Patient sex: M
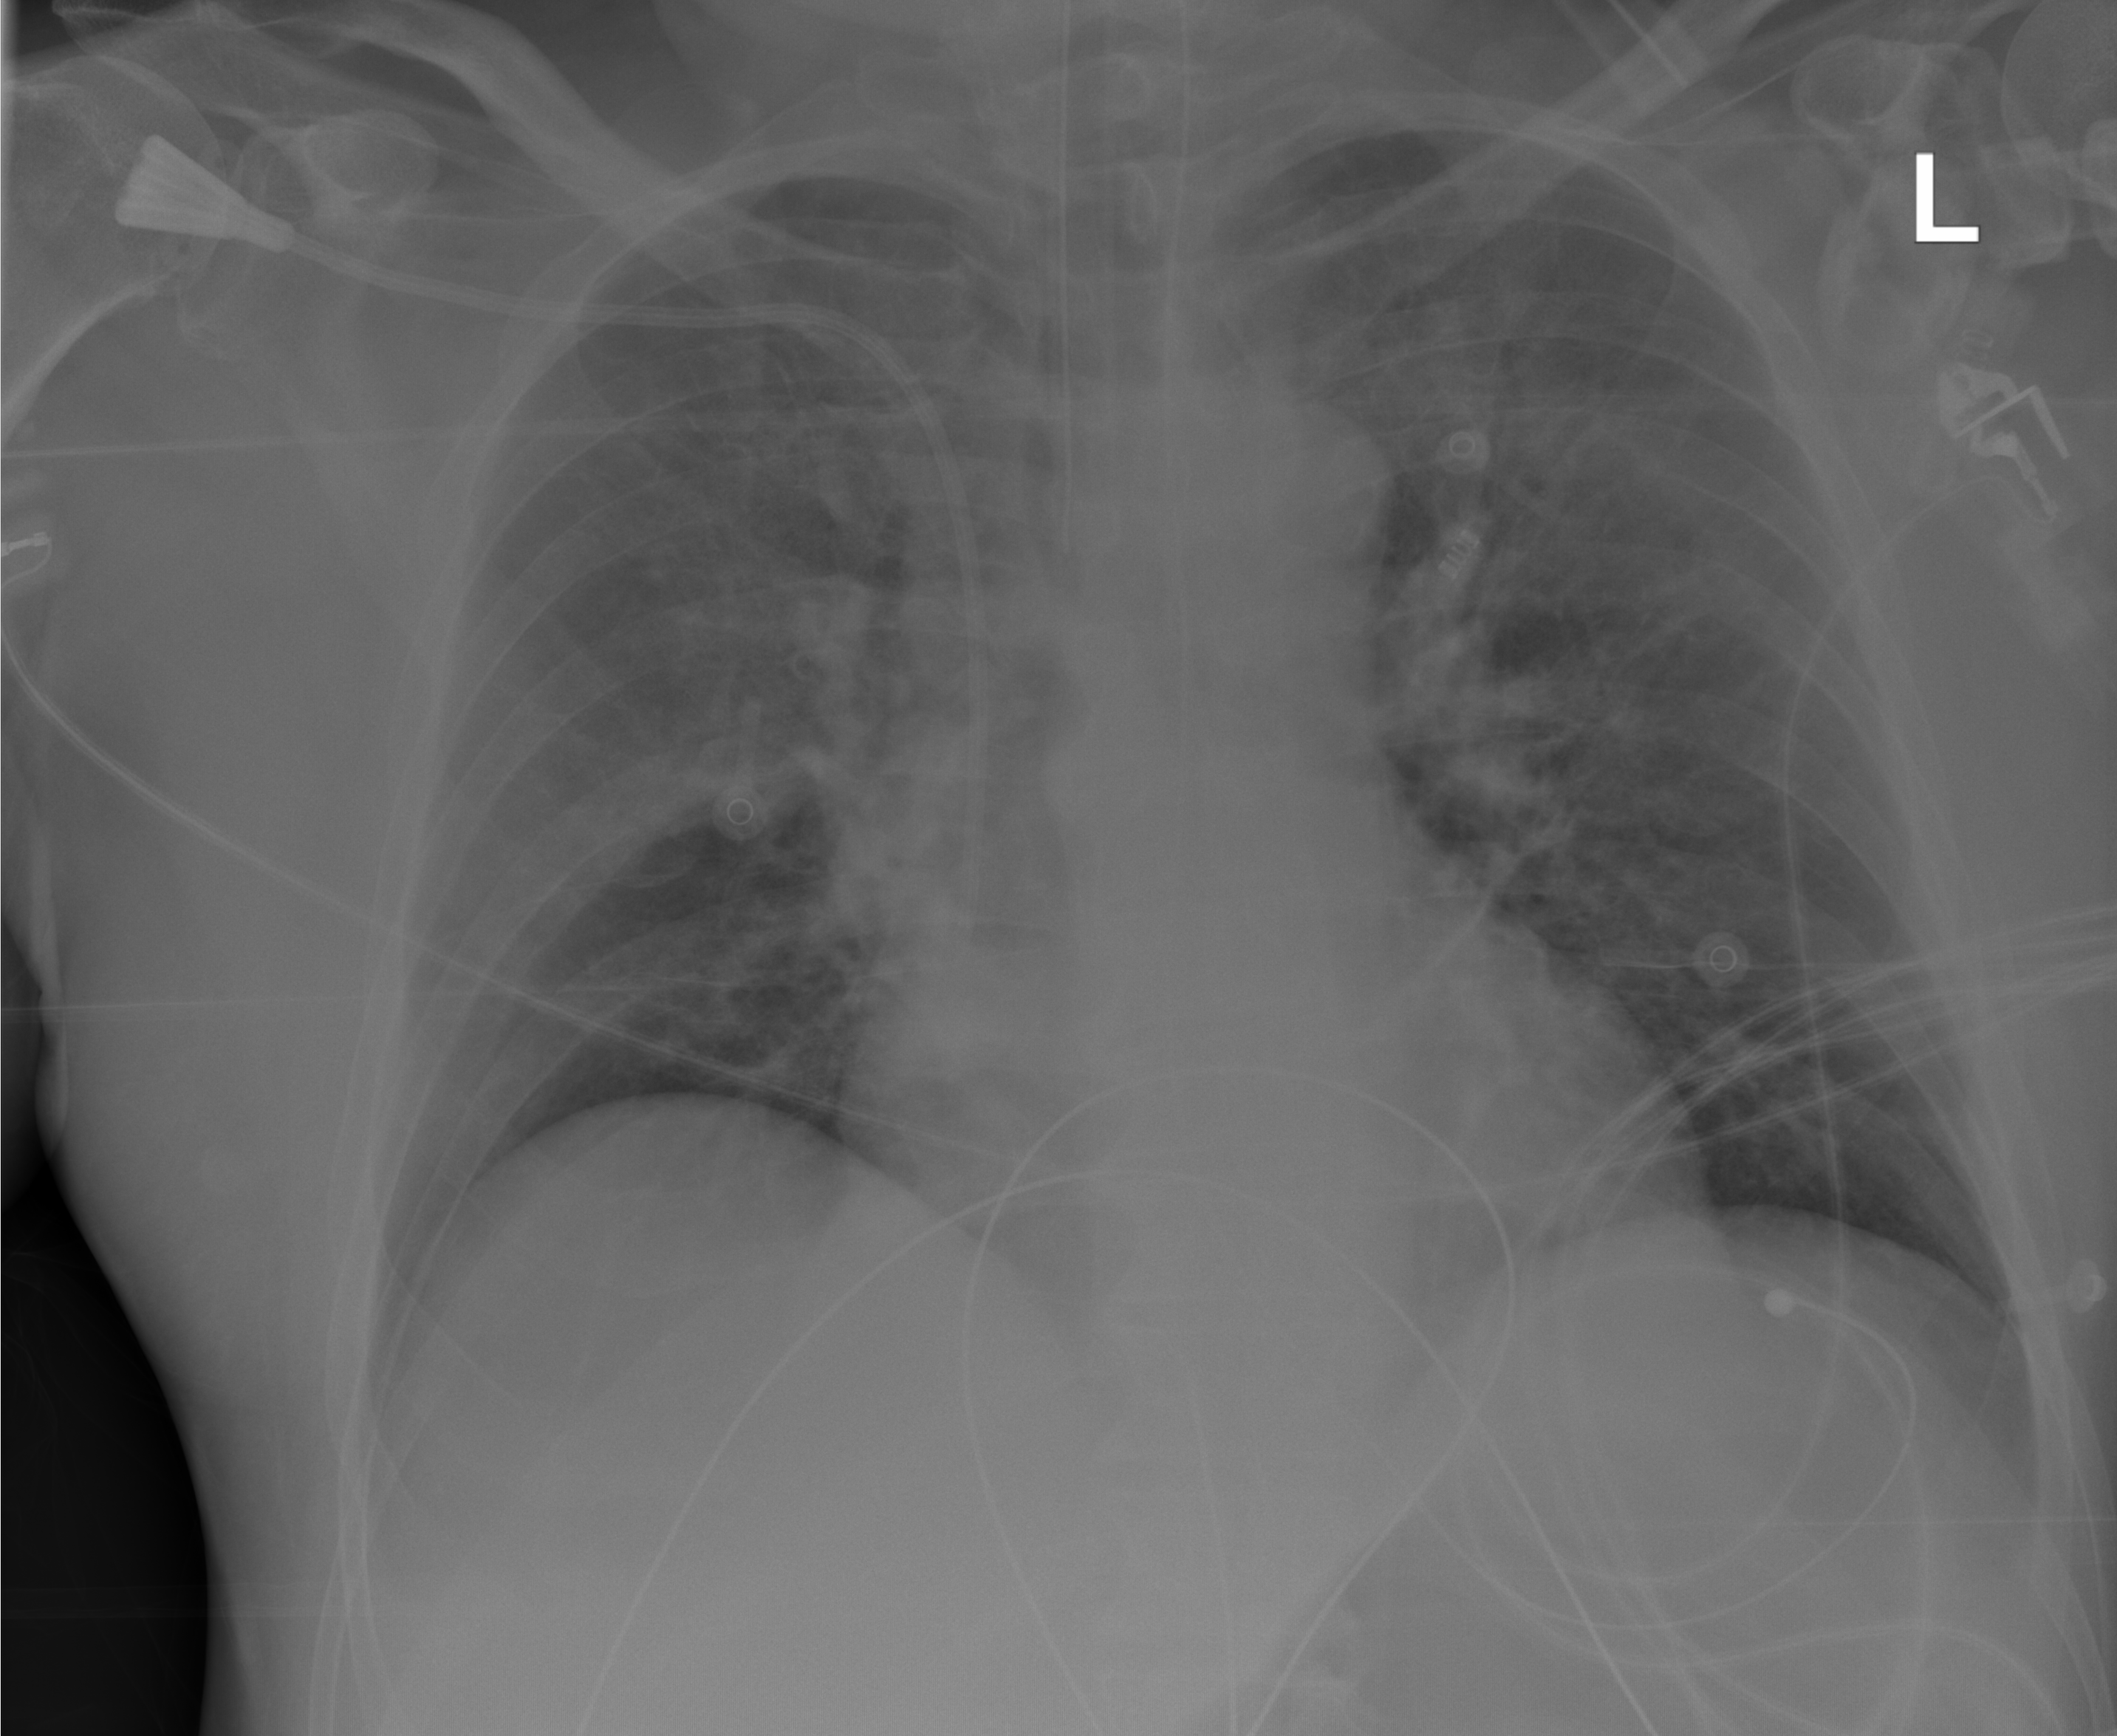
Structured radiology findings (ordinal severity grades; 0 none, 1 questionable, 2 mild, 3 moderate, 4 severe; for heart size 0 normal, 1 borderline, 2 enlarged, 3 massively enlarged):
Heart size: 0
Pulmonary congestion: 0
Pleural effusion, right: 0
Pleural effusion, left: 0
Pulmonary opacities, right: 2
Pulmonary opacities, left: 2
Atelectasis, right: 0
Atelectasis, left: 0